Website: walmart
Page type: address-validator
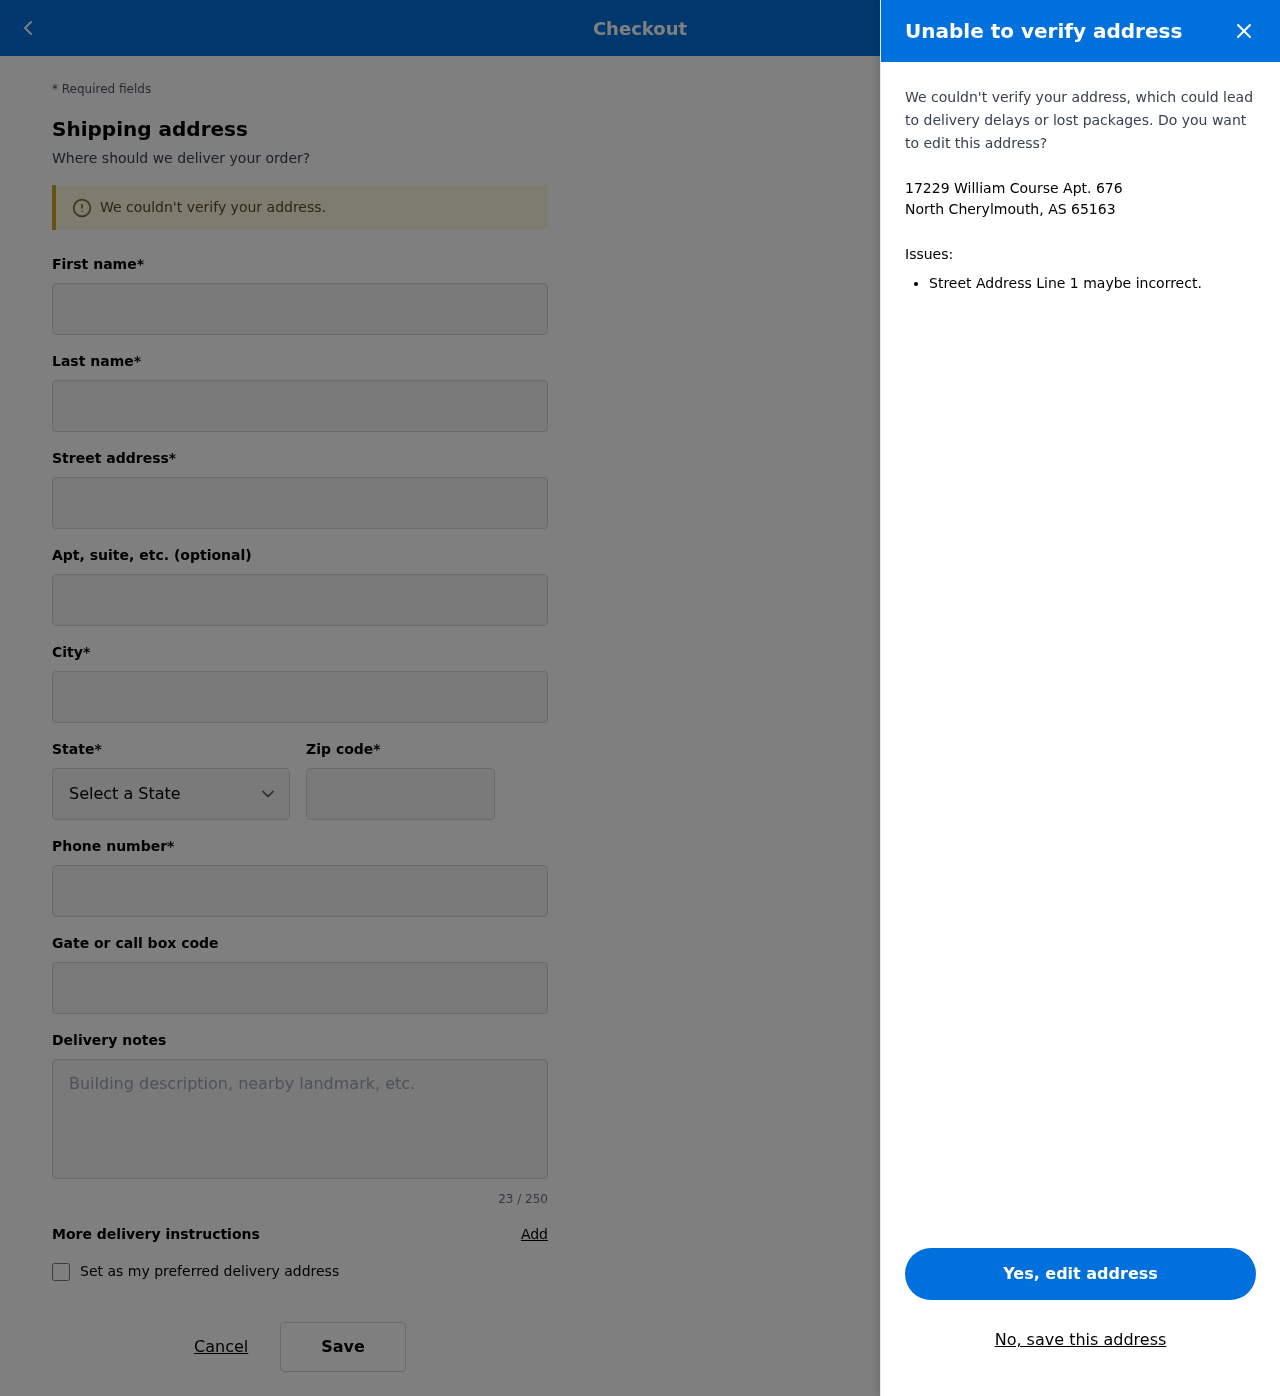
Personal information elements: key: PII_CITY_STATE_ZIP
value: North Cherylmouth, AS 65163
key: PII_DELIVERY_INSTRUCTIONS
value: Do not leave if raining
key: PII_STATE_ABBR
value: AS
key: PII_STREET
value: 17229 William Course Apt. 676
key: PII_FIRSTNAME
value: Daniel
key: PII_LASTNAME
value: Marks
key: PII_STREET2
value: Suite 282
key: PII_CITY
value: North Cherylmouth
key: PII_POSTCODE
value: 65163
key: PII_PHONE
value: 8747474746
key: PII_SECURITY_CODE
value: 42694